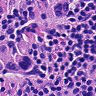
Metastatic tissue present: yes